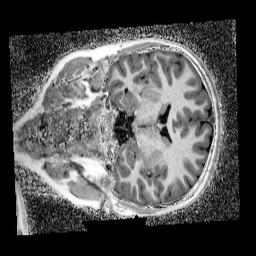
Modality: UNIT1_denoised
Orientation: coronal
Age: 11
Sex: female
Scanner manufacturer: siemens
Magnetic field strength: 3 T
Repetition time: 4 s
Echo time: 0.00299 s